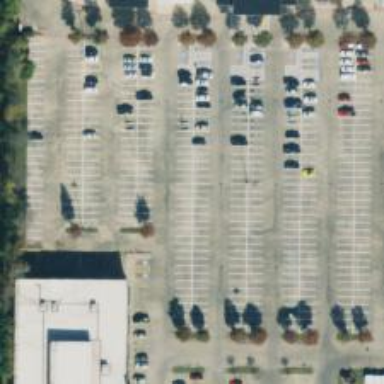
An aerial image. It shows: Parking space is available.